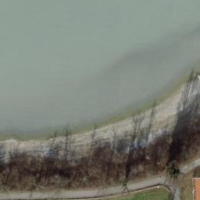
EUNIS habitat code: 14
Species observed at this site:
Prunus padus